Question: I got an application in the make here and working on a basket.

This is the button (everytime a product gets added it gets a X delete button):
'''
for(int i=0;i < products.size(); i++){
btnDeleteproduct = new JButton("X");
btnDeleteproduct.setBounds(380, verticalPosition + i * productOffset, 20, 20);
btnDeleteproduct.setFont(WinkelApplication.FONT_10_BOLD);
btnDeleteproduct.setName("" + i);
btnDeleteproduct.addActionListener(this);
this.add(btnDeleteproduct);
}
'''
productamount is to set up the label aantal with the amount of products:
'''
productamount = (int) WinkelApplication.getBasket().getProductAmount(productdelete);
if (event.getSource() == btnDeleteproduct) {
productamount--;
lblamount.setText("" + productamount);
WinkelApplication.getInstance().showPanel(new view.Payment());
if (productamount < 1) {
WinkelApplication.getBasket().deleteProduct(productdelete);
}
}
'''
Now the last batch is the deleteProduct method:
'''
public void deleteProduct(Product product) {
// check if product is allready added to the basket
if (products.containsKey(product)) {
products.remove(product);
WinkelApplication.getInstance().showPanel(new view.Payment());
}
if(products.size() == 0){
WinkelApplication.getInstance().showPanel(new view.CategoryList());
}
}
'''
Ok I have got two problems with this. 1) The label doesn't respond to setText in the button so it doesn't change if i put it in a other button it does change. 2) if I add more than 1 products i can only delete products from bottom to top, so it only reacts to the last button made and then the following and so on.
Hope anyone can help!
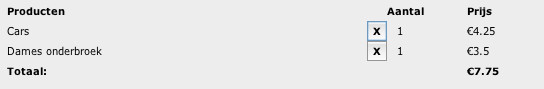
Answer: For point two:
'''
for(int i=0;i < products.size(); i++){
btnDeleteproduct = new JButton("X");
btnDeleteproduct.setBounds(380, verticalPosition + i * productOffset, 20, 20);
btnDeleteproduct.setFont(WinkelApplication.FONT_10_BOLD);
btnDeleteproduct.setName("" + i);
btnDeleteproduct.addActionListener(this);
this.add(btnDeleteproduct);
}
'''
When creating the delete buttons, you only keep the 'btnDeleteproduct' reference. As you overwrite it in each iteration, you only keep the last one for the
'''
if (event.getSource() == btnDeleteproduct) {
'''
check in your listener.
Solution: Create a listener class that holds the key of the product that you want to delete. Instantitate a different object for each button, and add it as a listener instead of using a single listener for all of them.